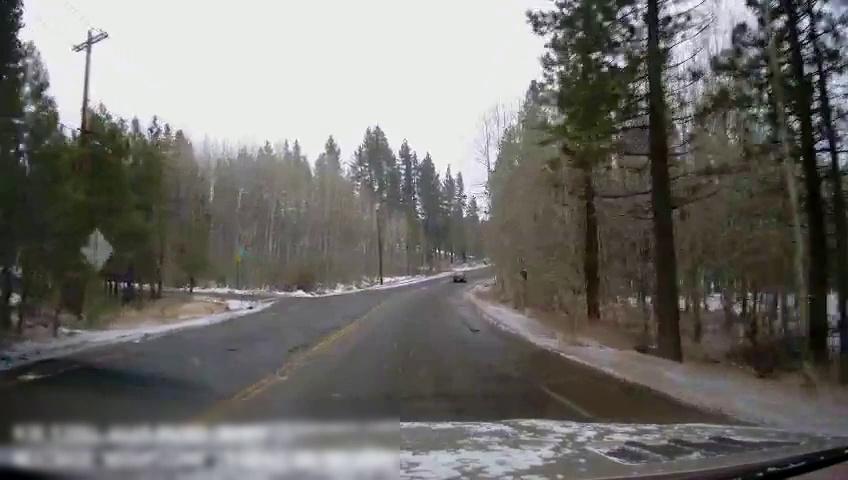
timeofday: Day
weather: Snowy
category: Drivable Space
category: Vehicles | SUV
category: Lanes | Current Lane
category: Lanes | Current Lane
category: Traffic | Signs